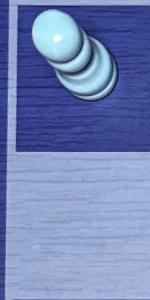
Label: Empty